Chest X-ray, AP view. Patient: 66 years old, sex M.
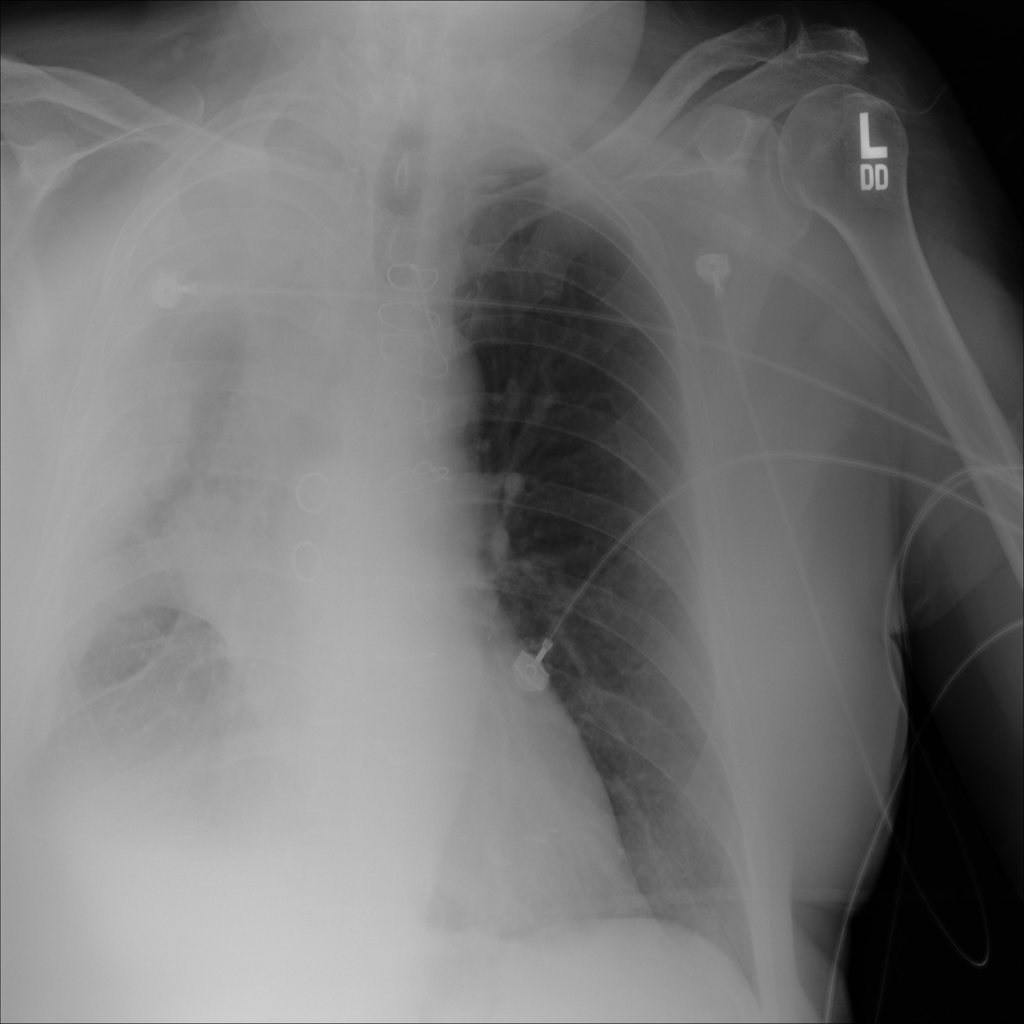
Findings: Mass